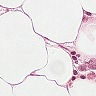
Metastatic tissue present: no